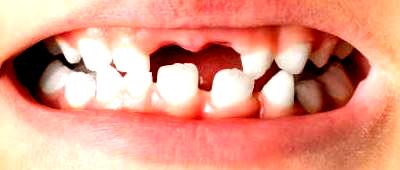
Condition: hypodontia